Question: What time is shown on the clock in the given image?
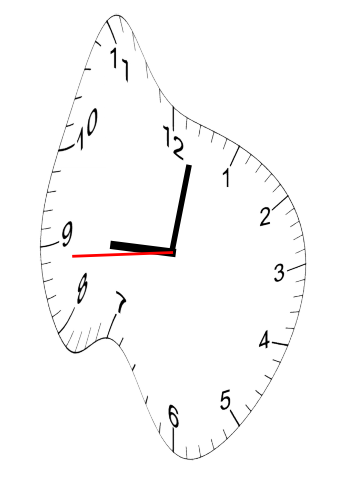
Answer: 09:01:44